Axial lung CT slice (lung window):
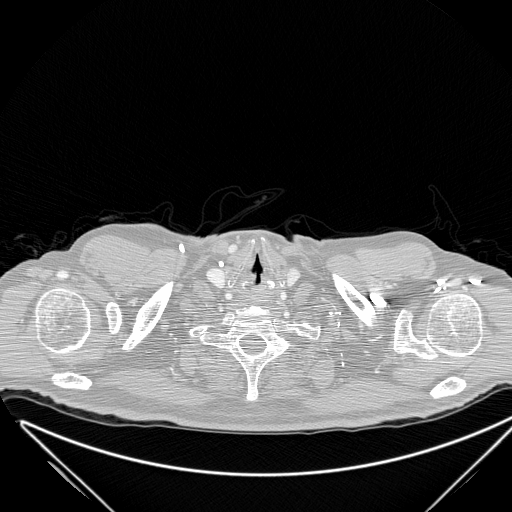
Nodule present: no